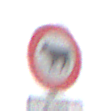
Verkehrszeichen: VerbotViehtrieb
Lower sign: ZeitangabenOhneBeschraenkungAufWochentage2
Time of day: Midday
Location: Outdoor (Nature)
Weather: PartlyCloudy
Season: NotSpecified
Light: Natural